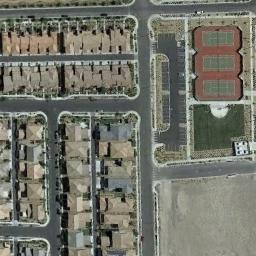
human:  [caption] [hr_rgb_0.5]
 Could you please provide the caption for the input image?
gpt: The tennis court is next to some buildings and parking lot .

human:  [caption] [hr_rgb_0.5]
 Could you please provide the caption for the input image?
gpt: Many buildings are beside the tennis courts .

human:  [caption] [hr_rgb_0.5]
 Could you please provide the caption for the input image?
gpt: There is a tennis court on the upper left .

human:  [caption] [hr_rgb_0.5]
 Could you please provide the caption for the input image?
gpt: The tennis court and parking lot are separated by the road next to the residential area .

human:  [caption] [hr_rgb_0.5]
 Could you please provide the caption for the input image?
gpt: There are many buildings near the tennis court .